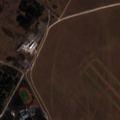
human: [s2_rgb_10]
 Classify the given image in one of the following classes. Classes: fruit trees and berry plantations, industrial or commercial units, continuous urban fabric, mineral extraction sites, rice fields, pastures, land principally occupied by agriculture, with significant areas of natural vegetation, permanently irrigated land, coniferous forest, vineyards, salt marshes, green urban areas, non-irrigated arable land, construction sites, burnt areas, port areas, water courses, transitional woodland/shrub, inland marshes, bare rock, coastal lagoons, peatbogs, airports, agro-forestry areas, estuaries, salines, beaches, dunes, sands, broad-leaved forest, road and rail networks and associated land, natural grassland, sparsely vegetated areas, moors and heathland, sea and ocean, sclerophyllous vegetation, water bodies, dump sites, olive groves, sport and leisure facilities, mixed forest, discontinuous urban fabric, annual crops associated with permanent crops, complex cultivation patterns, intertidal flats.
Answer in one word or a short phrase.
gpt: green urban areas, non-irrigated arable land, land principally occupied by agriculture, with significant areas of natural vegetation, coniferous forest, natural grassland